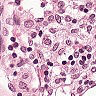
Metastatic tissue present: no